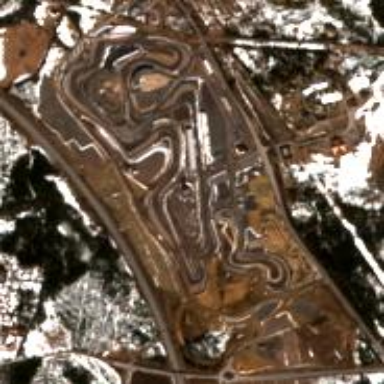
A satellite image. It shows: Sports center tailored for motor sports enthusiasts.